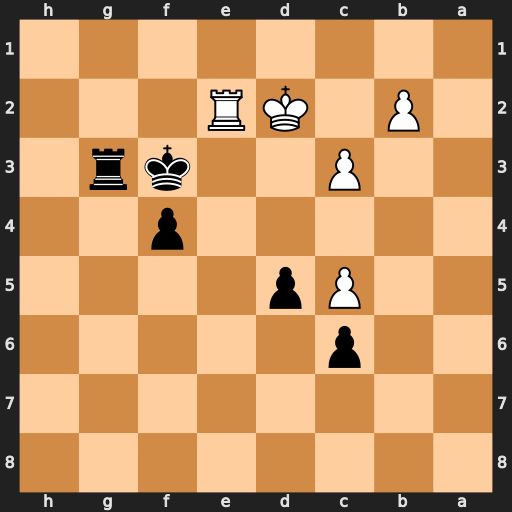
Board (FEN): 8/8/2p5/2Pp4/5p2/2P2kr1/1P1KR3/8
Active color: b
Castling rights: -
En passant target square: -
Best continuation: Rg2 Rxg2 Kxg2